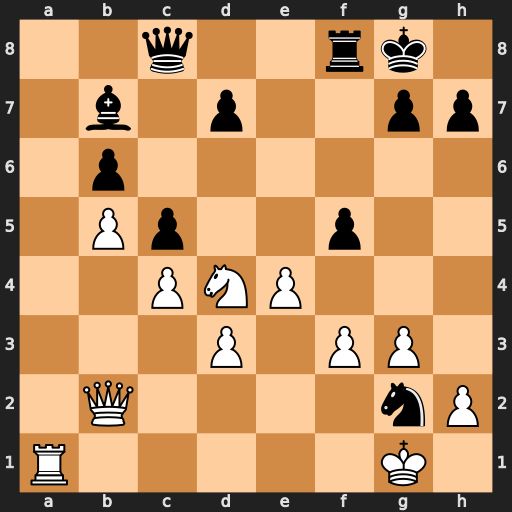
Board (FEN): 2q2rk1/1b1p2pp/1p6/1Pp2p2/2PNP3/3P1PP1/1Q4nP/R5K1
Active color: w
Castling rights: -
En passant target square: -
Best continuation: Nxf5 Rxf5 exf5